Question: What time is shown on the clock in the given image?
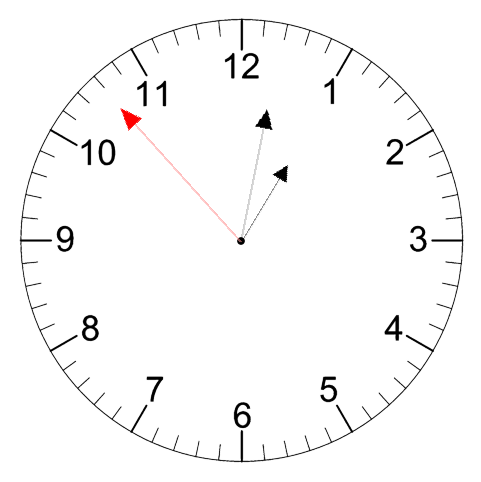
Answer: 01:01:53